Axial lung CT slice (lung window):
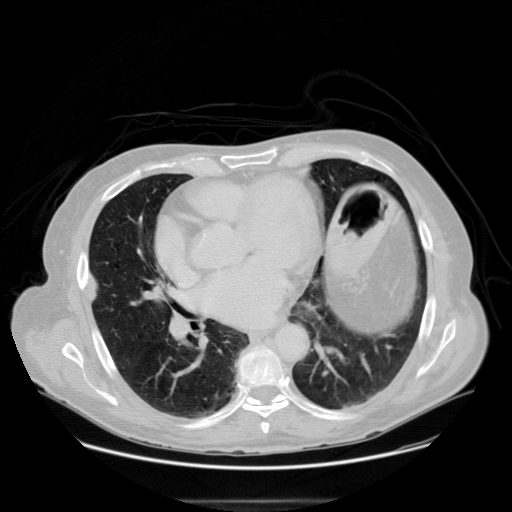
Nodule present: no